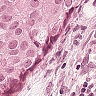
Metastatic tissue present: yes